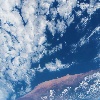
Label: cloud